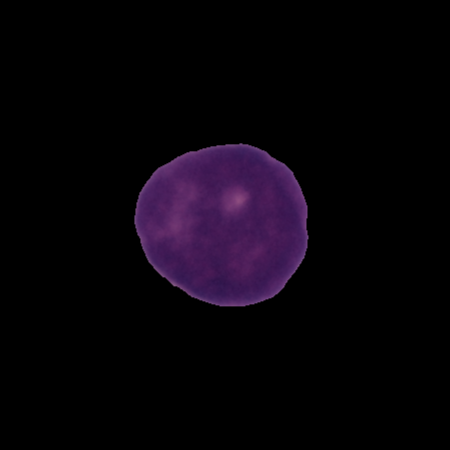
Label: cancer